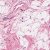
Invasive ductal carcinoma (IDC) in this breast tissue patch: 0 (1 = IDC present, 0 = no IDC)